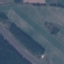
Land use / land cover: Highway